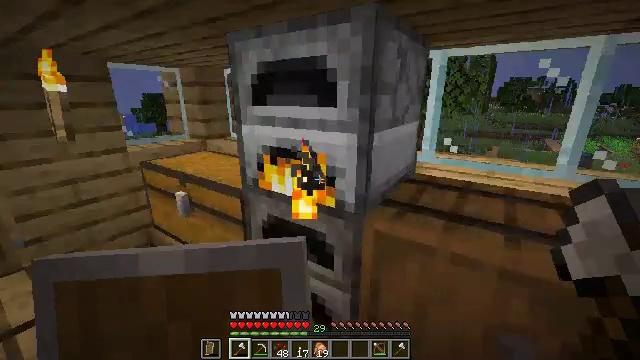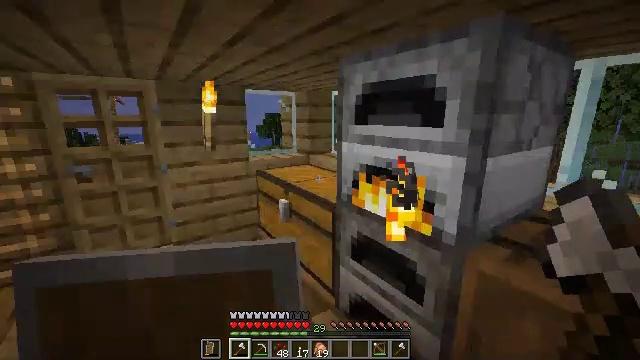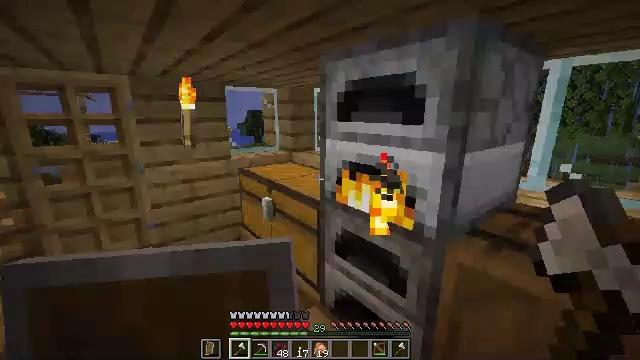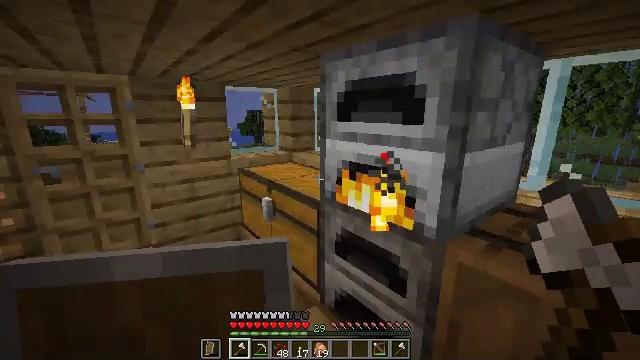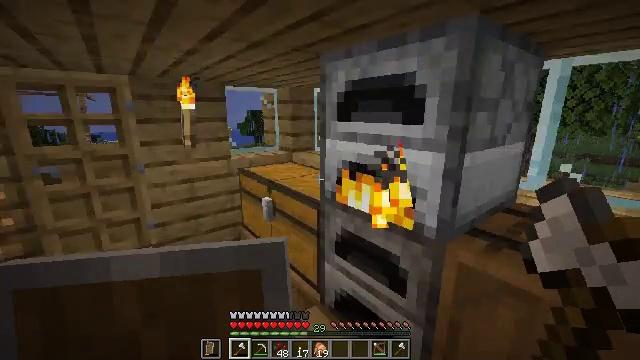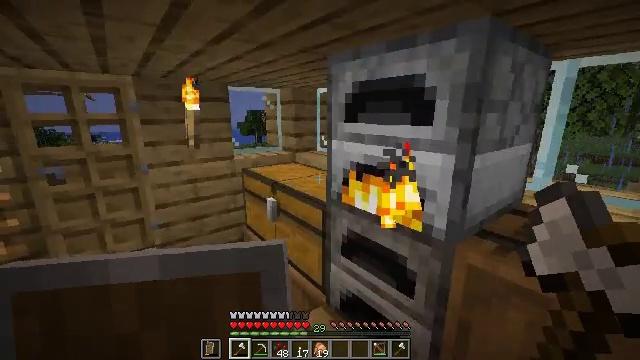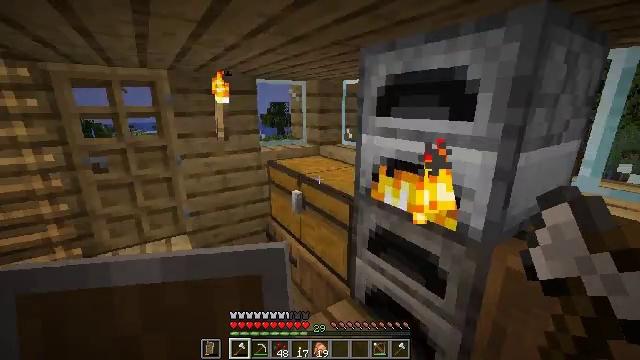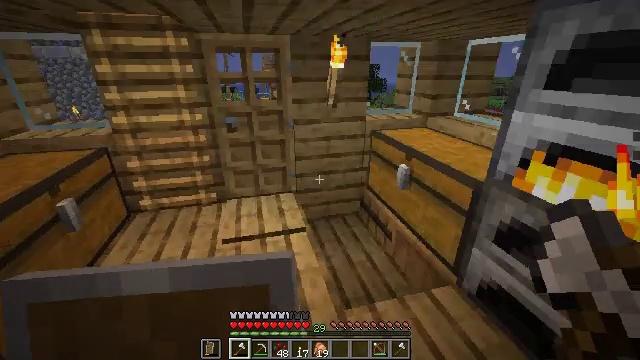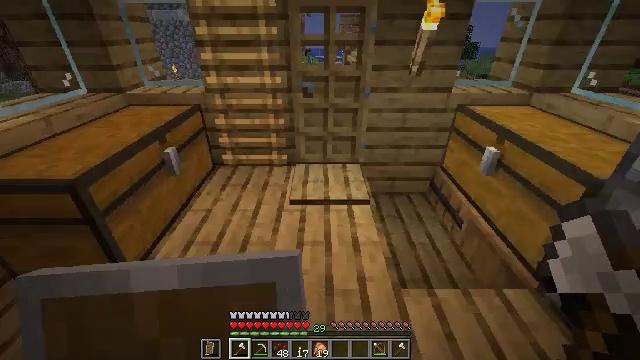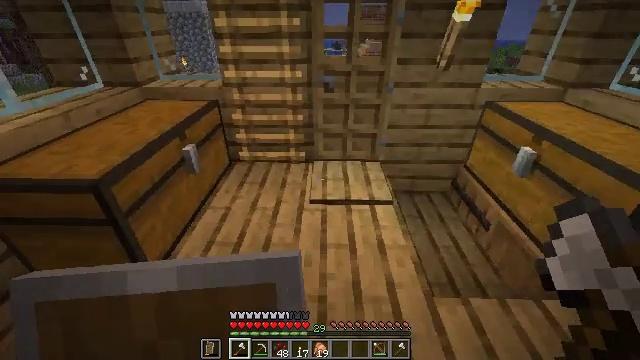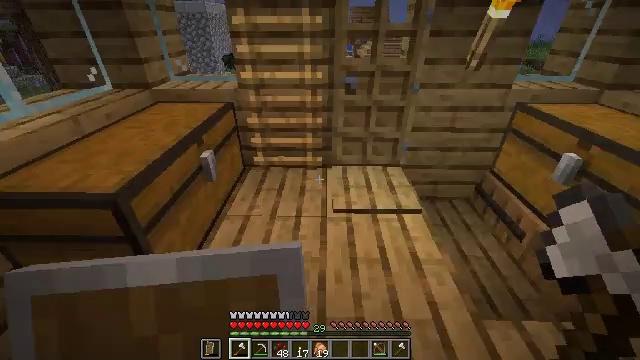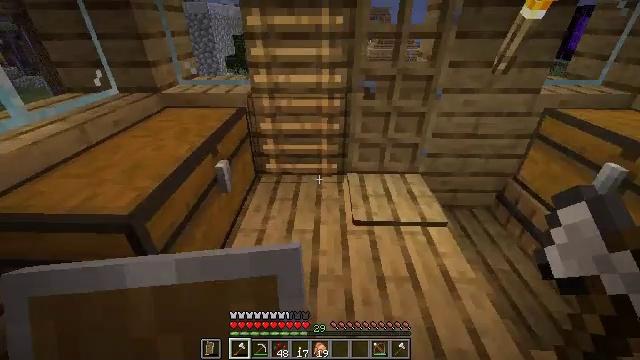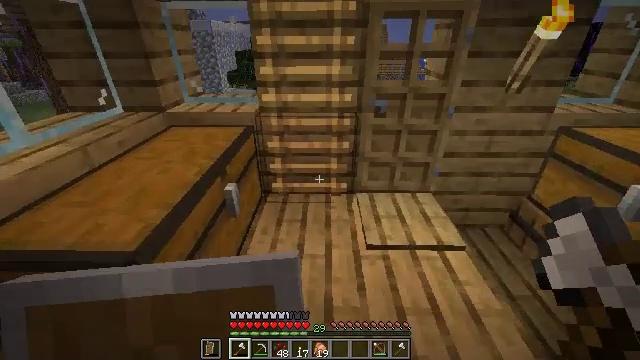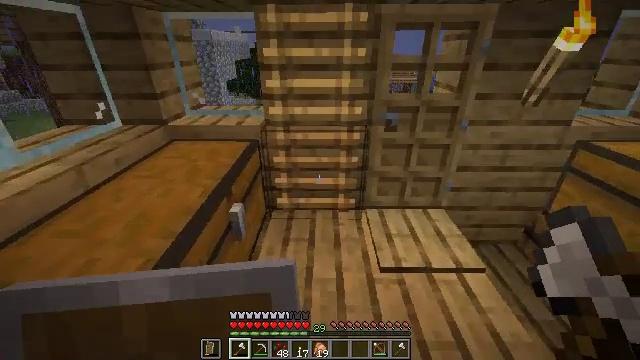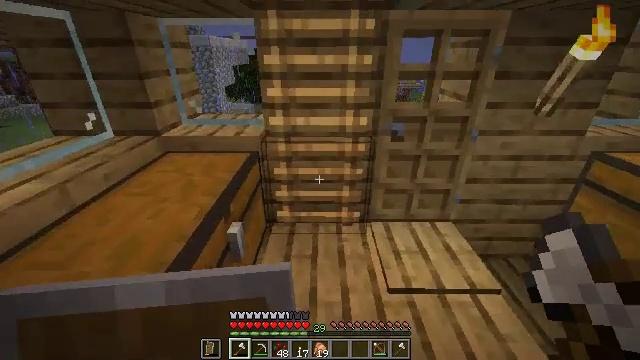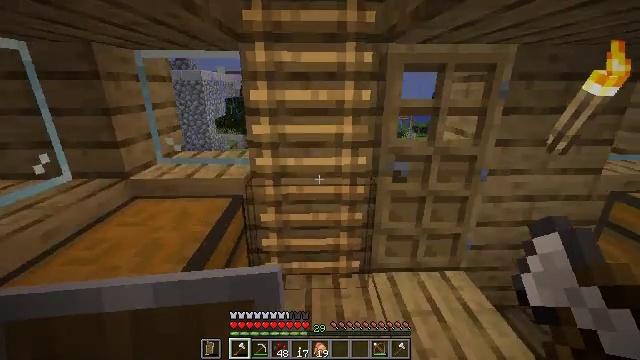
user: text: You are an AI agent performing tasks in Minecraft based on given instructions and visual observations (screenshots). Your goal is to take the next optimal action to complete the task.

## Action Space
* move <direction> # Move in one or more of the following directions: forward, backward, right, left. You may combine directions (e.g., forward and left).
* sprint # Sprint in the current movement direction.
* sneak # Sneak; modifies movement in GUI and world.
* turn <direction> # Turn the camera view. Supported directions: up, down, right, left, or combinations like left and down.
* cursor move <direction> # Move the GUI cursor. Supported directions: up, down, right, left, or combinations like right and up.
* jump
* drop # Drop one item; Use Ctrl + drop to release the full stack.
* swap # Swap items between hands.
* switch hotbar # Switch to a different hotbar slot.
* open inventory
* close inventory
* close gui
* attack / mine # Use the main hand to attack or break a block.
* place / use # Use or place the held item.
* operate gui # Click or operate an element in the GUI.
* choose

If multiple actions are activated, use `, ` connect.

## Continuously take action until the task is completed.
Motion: motion action
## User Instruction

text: Open the crafting table to make an ender eye.
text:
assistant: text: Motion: turn left and up
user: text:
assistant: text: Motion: turn right
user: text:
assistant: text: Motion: no_op
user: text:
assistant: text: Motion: no_op
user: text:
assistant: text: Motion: move left
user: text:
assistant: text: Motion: move left, turn left and down
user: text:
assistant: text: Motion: move left, turn left and down
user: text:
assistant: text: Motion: move forward and move left, turn left and down
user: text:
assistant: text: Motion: move forward and move left, turn left and down
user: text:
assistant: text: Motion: move forward and move left
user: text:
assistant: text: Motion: move forward and move left
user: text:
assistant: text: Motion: move forward and move left, turn up
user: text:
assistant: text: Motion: move forward, turn up
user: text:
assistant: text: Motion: move forward, turn up
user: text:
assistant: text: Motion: move forward, turn right and up
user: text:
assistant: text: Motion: move forward, turn up
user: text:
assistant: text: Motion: move forward, turn up
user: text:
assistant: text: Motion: move forward
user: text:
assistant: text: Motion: move forward
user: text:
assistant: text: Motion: move forward
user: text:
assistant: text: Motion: move forward, turn up
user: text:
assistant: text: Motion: move forward, turn up
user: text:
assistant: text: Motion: move forward, turn left and up
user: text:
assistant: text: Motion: move forward, turn up
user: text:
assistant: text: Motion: move forward, turn right and up
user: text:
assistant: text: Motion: move forward, turn up
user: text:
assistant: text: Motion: move forward
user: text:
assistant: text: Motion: move forward
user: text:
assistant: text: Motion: move forward
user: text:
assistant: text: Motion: move forward